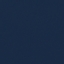
Land use / land cover class: SeaLake